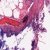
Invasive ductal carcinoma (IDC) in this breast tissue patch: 0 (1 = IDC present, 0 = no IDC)